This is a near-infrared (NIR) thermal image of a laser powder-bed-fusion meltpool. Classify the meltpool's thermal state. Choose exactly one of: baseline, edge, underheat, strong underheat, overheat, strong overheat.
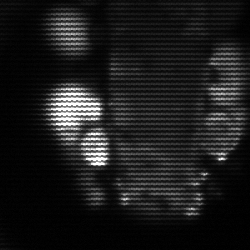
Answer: strong underheat